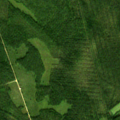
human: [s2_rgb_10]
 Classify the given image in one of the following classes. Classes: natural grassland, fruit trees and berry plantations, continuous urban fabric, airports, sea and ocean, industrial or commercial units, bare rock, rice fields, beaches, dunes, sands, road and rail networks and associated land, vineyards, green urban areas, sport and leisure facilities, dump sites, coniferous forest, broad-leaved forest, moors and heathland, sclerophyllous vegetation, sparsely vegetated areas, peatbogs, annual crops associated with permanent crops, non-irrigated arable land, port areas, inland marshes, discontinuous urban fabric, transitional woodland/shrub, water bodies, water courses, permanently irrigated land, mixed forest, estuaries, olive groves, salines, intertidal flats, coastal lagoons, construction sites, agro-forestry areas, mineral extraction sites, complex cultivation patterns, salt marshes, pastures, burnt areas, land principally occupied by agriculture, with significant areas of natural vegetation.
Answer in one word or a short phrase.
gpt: coniferous forest, mixed forest, transitional woodland/shrub